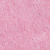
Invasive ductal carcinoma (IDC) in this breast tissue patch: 0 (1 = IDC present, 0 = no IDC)